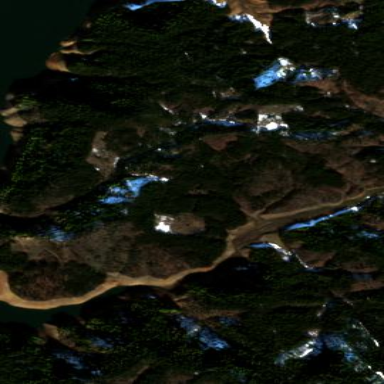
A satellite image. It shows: Forest area.